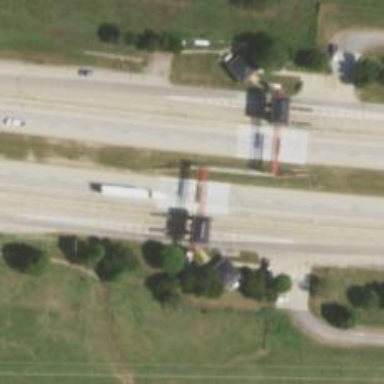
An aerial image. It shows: Toll gantry on the road.